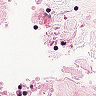
Metastatic tissue present: no